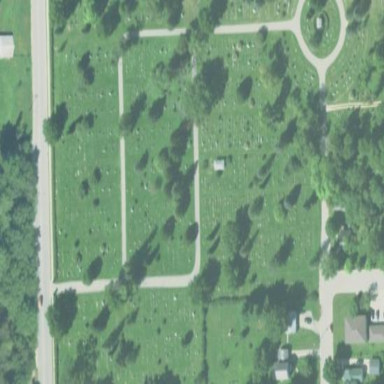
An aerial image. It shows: Cemetery.